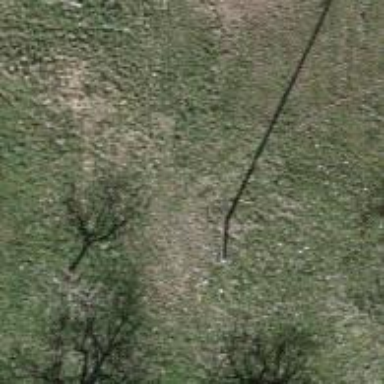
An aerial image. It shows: Power pole.